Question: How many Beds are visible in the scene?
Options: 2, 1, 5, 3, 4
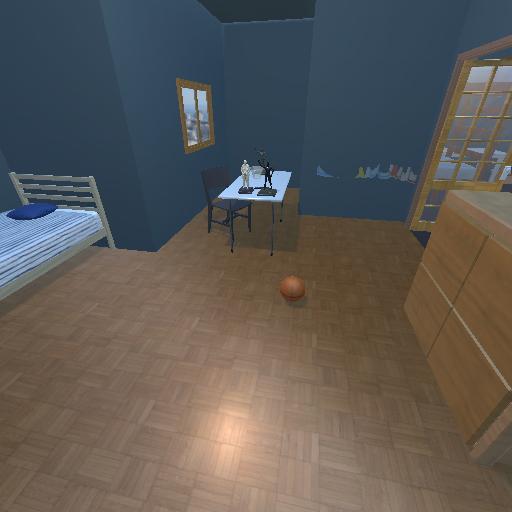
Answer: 2